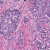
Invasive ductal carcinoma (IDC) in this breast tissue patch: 1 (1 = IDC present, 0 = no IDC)